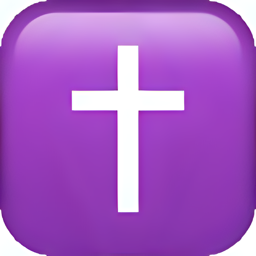
Name: latin cross
Emoji: ✝
Group: Symbols
Sub-group: religion